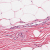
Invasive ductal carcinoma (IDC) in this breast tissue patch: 0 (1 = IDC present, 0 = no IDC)